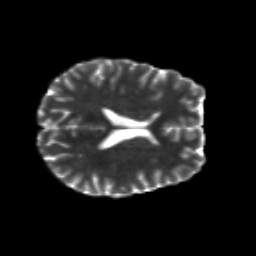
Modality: T2w
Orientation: axial
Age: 22
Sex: male
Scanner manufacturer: siemens
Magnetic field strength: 3 T
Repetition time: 8.8 s
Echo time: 0.085 s